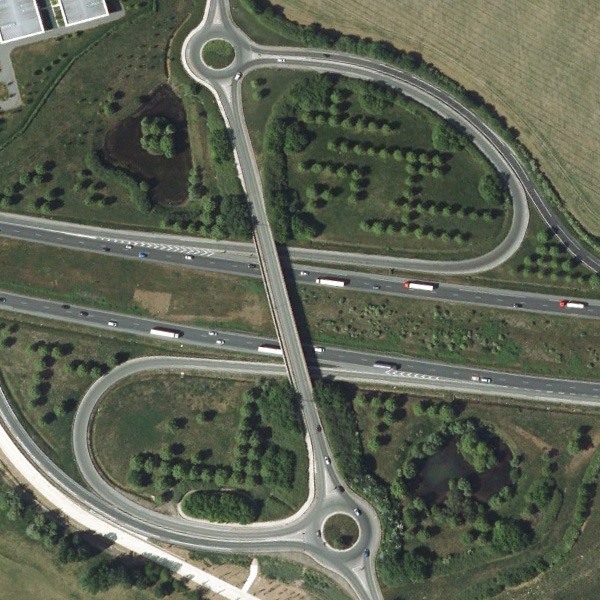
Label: Viaduct